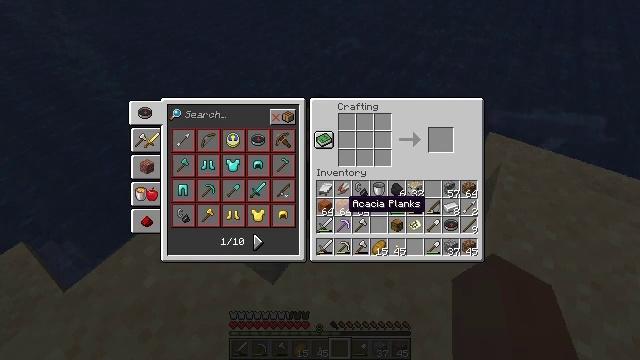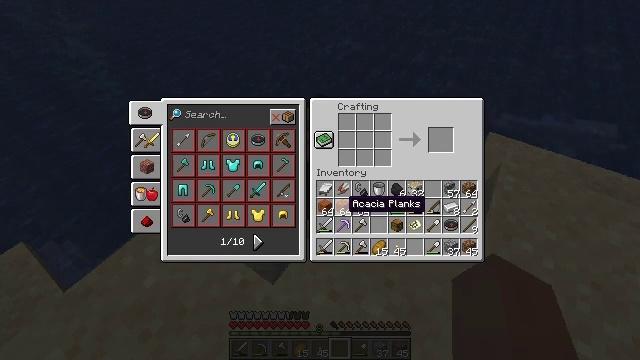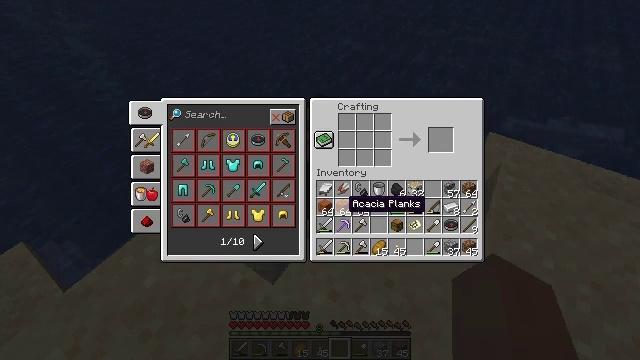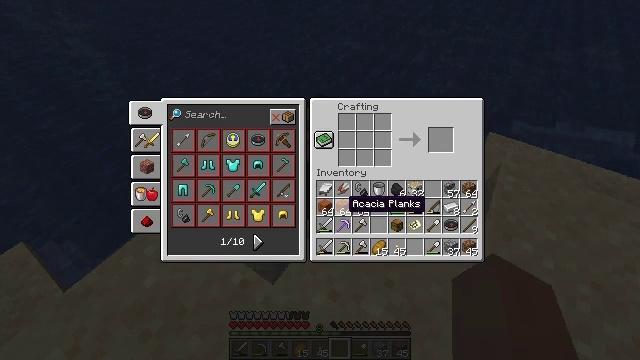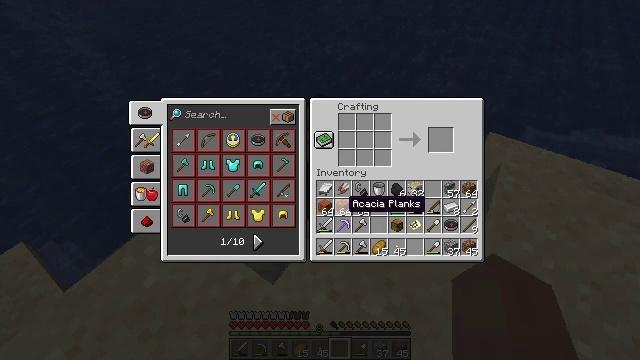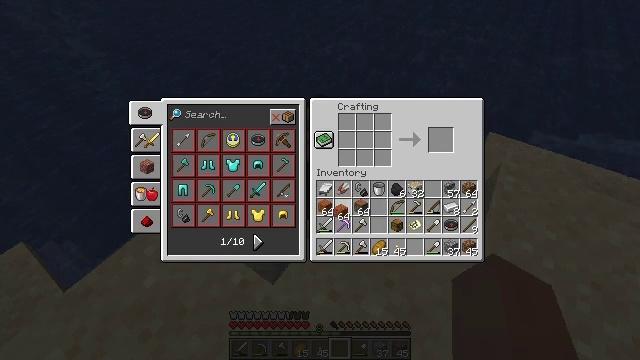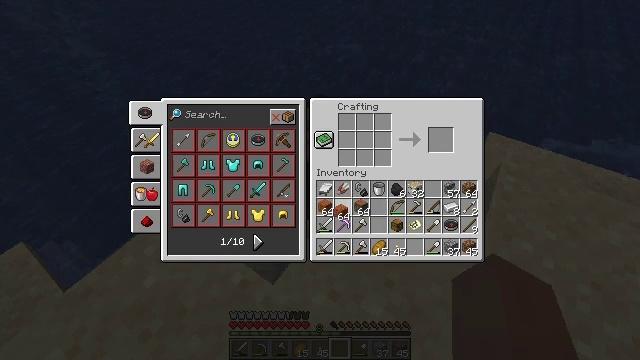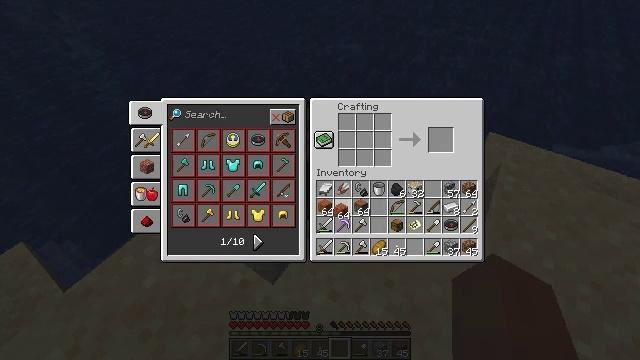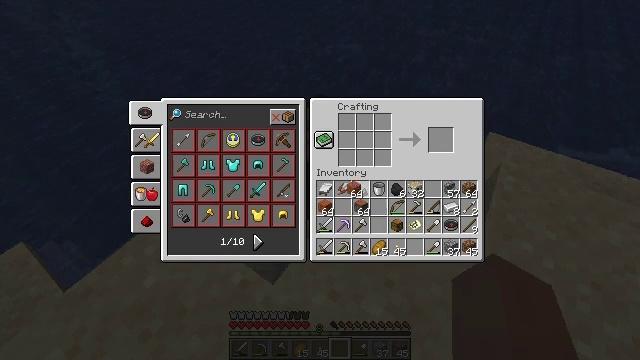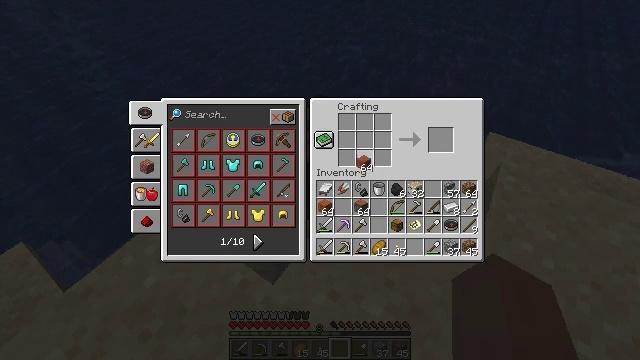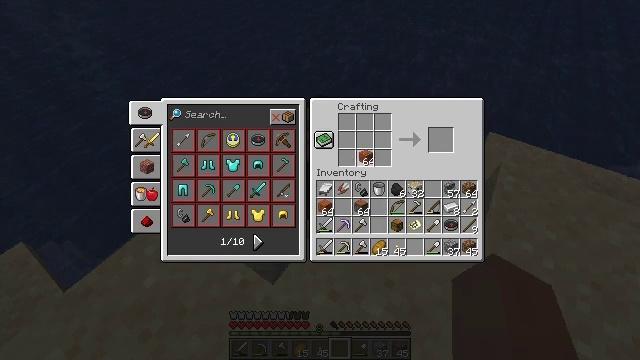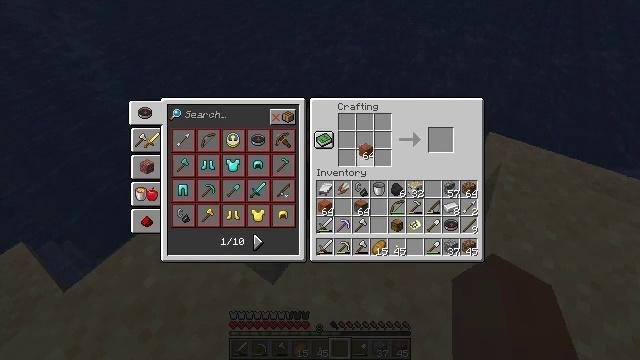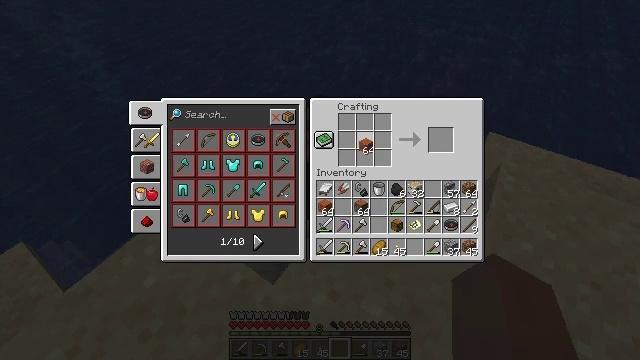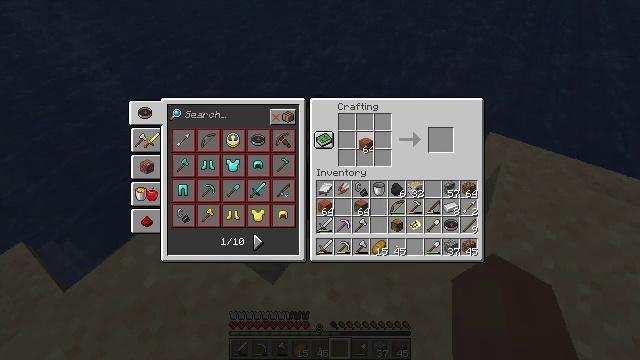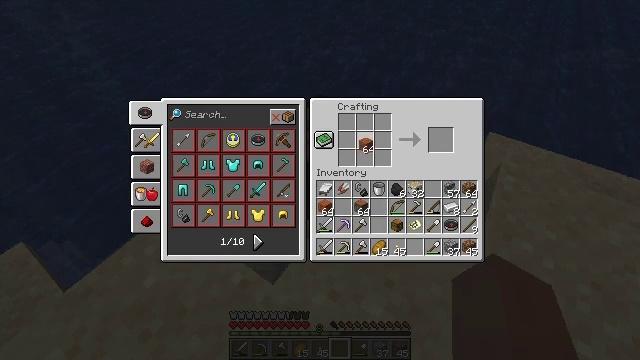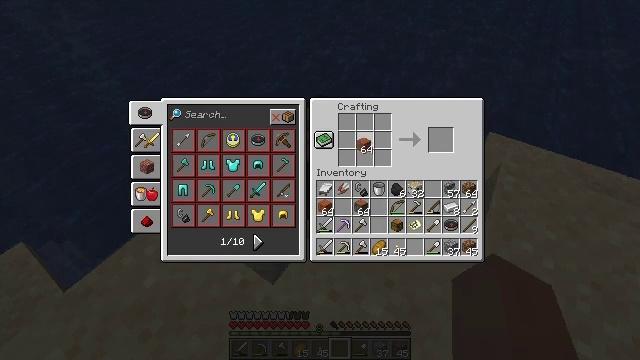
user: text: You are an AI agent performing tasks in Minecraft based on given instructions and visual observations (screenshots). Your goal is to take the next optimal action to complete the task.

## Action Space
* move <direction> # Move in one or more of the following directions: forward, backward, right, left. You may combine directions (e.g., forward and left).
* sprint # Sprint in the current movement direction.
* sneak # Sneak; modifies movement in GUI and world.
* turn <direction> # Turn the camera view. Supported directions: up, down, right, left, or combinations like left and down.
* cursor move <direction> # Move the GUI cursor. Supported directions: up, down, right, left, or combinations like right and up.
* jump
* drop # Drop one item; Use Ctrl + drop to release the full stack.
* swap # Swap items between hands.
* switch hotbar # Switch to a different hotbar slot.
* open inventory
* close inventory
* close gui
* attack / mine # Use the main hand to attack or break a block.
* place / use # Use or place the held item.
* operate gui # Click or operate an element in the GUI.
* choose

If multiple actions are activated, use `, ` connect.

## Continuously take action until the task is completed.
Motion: motion action
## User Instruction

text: To get a acacia boat with planks, open a crafting table.
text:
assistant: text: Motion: no_op
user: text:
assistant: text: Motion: no_op
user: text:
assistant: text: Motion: no_op
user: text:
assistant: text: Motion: no_op
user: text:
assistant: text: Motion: attack / mine
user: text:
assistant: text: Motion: attack / mine
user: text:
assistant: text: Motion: attack / mine
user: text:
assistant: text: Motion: turn right and up
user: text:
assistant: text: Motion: turn right and up
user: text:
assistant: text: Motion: no_op
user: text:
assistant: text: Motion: no_op
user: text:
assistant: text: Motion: no_op
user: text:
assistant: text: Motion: no_op
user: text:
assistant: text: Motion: no_op
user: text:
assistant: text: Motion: no_op
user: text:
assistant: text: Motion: no_op
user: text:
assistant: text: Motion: no_op
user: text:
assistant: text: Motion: no_op
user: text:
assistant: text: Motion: no_op
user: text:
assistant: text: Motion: no_op
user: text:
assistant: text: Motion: no_op
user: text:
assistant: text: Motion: no_op
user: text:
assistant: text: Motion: no_op
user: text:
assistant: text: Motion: use / place
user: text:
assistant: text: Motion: use / place
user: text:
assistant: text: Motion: use / place
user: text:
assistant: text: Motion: turn right and down, use / place
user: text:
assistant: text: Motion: use / place
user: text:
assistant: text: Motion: use / place
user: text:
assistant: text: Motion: use / place